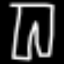
Label: pants